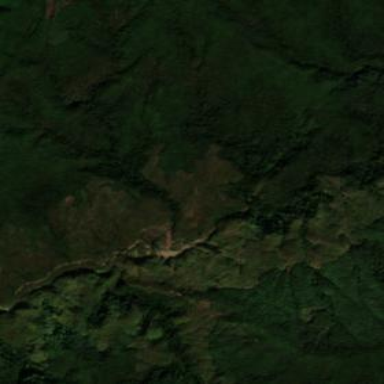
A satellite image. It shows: Rubber plantation.